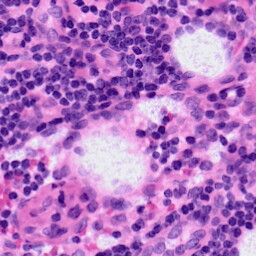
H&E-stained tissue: LymphNode